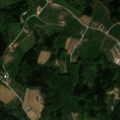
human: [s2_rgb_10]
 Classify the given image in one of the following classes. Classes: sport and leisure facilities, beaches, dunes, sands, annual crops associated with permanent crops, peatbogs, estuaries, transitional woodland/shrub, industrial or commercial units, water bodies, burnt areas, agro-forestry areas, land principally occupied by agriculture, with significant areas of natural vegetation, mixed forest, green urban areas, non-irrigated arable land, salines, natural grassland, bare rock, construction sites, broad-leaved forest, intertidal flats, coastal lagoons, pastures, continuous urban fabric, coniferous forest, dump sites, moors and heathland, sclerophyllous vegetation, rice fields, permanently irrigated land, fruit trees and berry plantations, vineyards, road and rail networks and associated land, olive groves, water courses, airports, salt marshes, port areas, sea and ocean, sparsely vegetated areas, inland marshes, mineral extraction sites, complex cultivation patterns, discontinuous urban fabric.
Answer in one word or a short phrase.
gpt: pastures, complex cultivation patterns, mixed forest